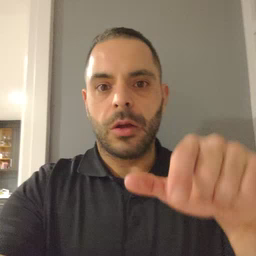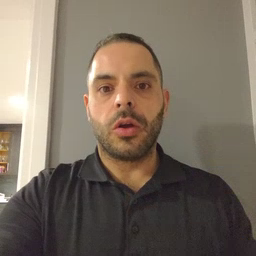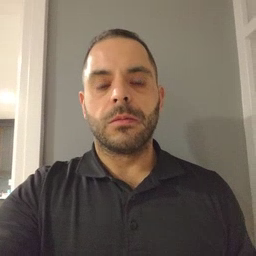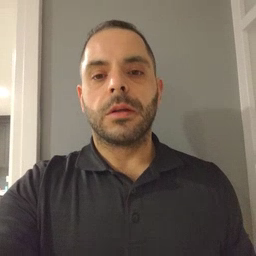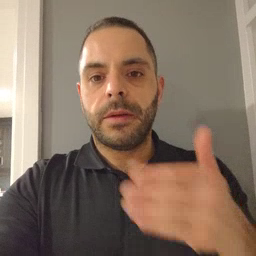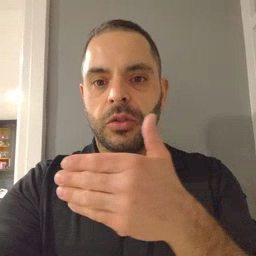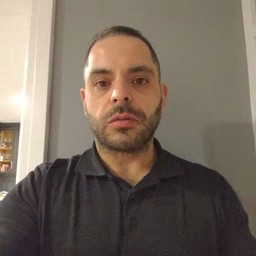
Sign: fish